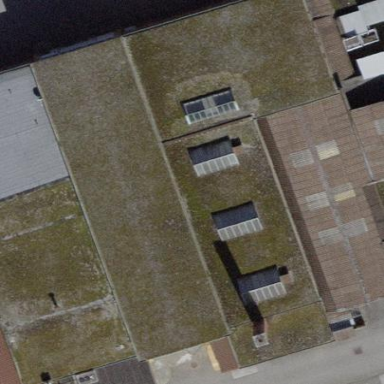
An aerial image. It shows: Industrial building.